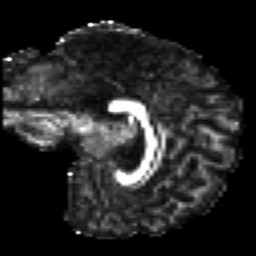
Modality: FA
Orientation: sagittal
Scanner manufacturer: siemens
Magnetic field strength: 3 T
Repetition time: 7.8 s
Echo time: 0.09 s